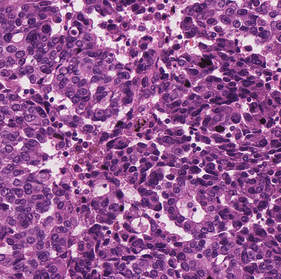
Tumor epithelial tissue: yes
Tumor-associated stroma tissue: no
Normal tissue: no